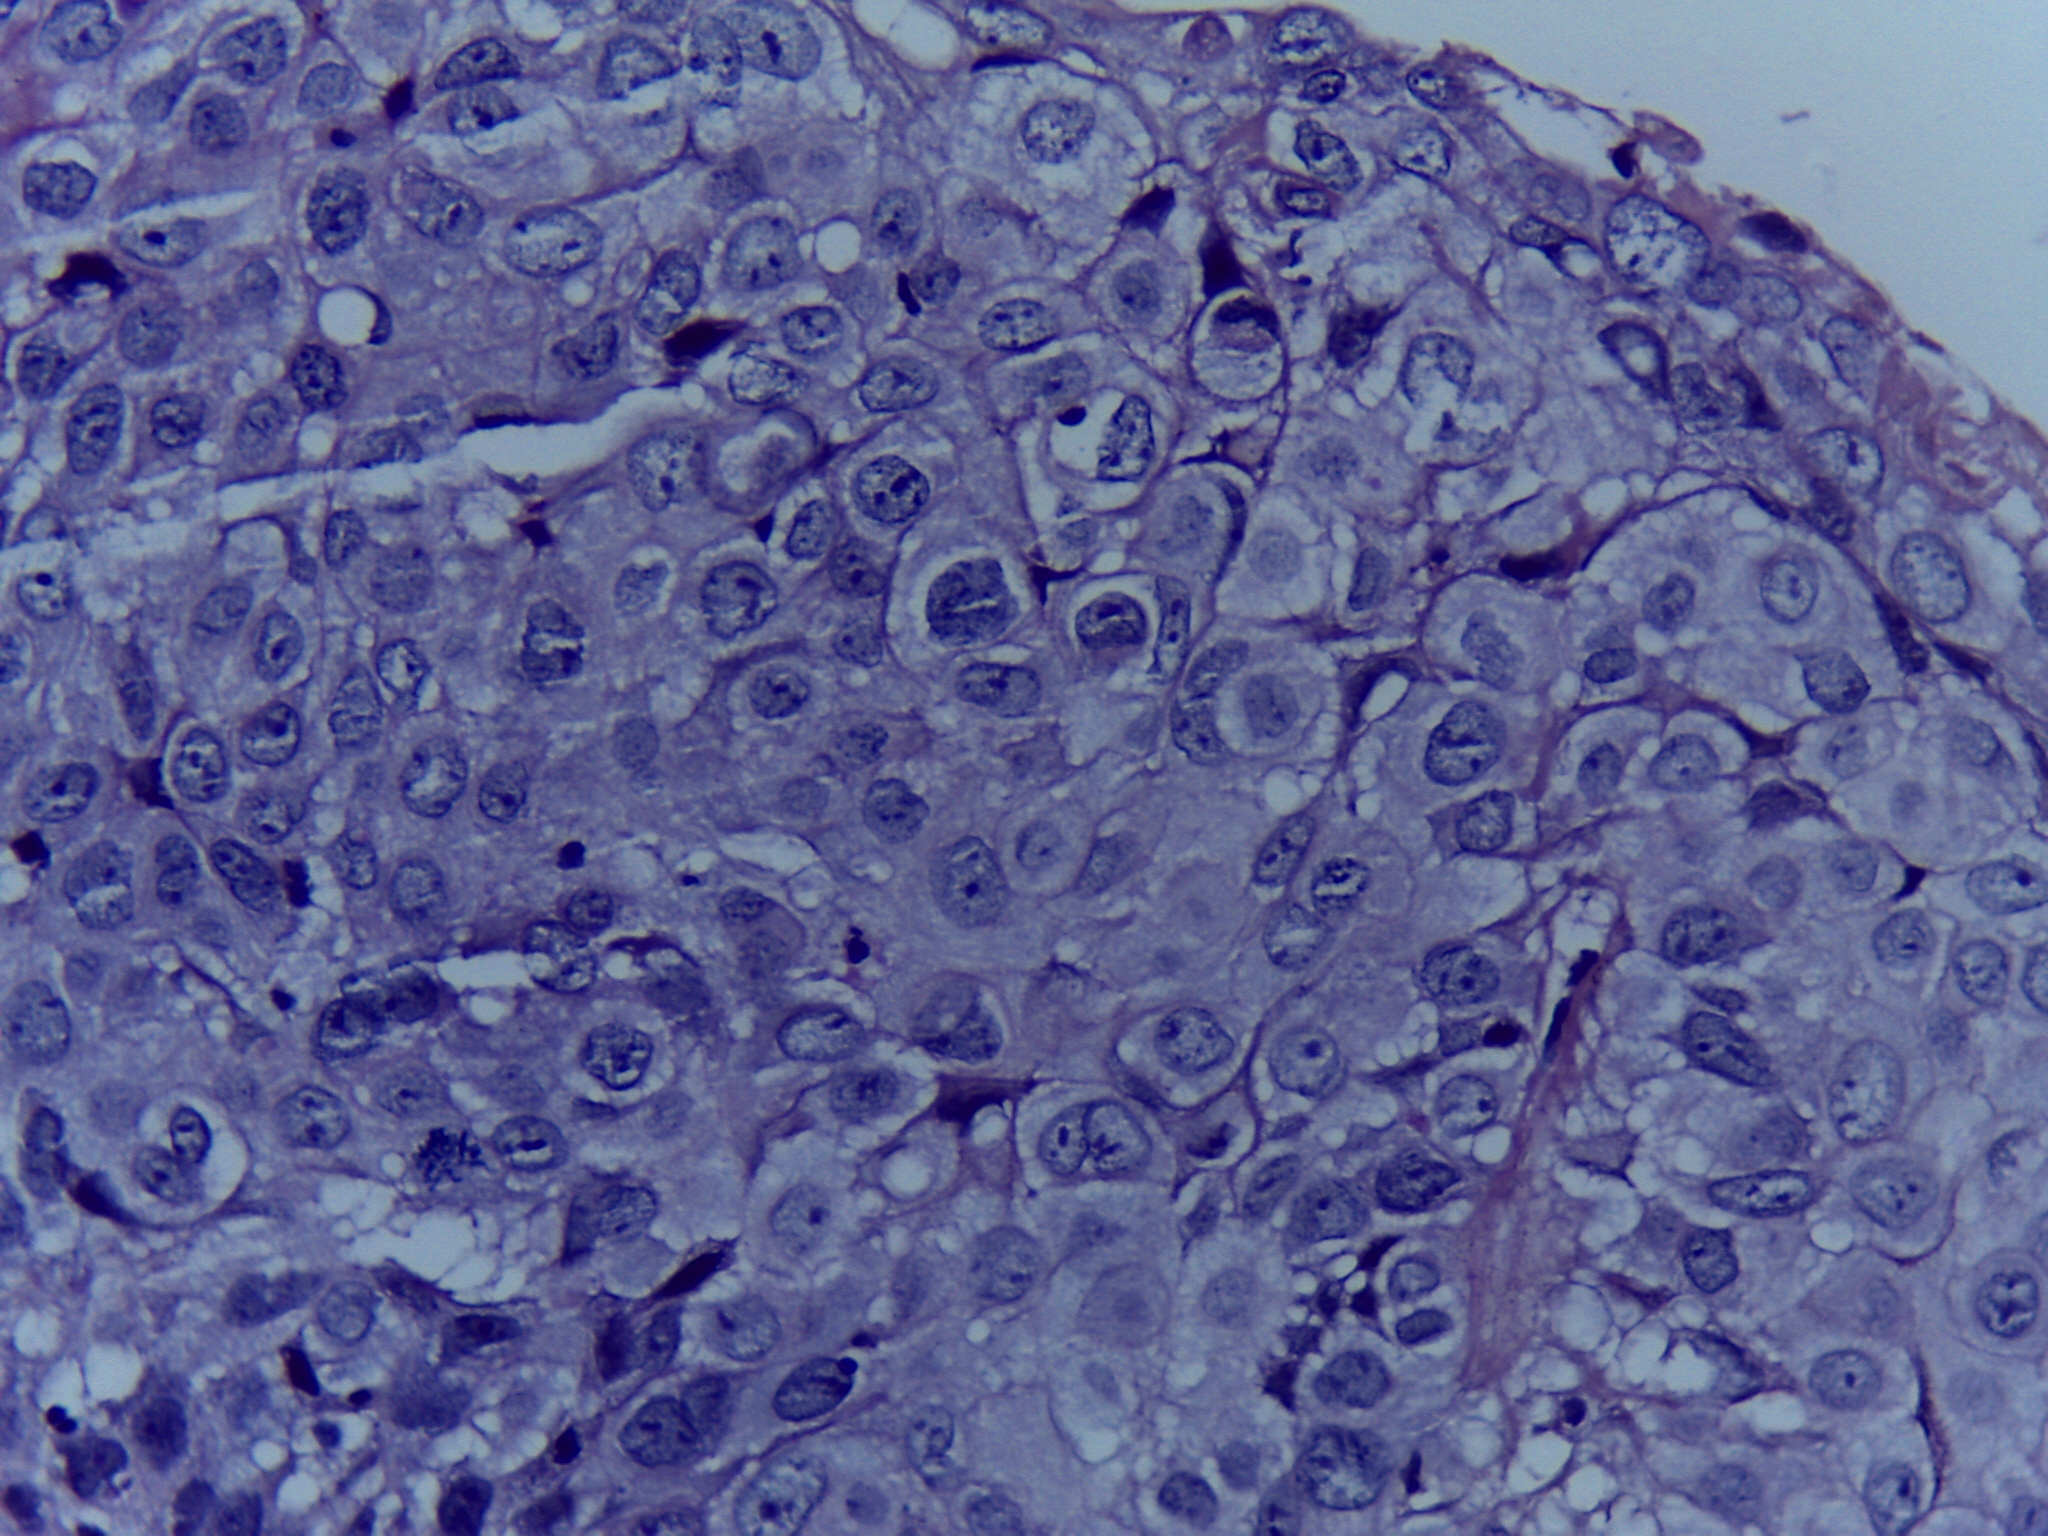
Diagnosis: OSCC